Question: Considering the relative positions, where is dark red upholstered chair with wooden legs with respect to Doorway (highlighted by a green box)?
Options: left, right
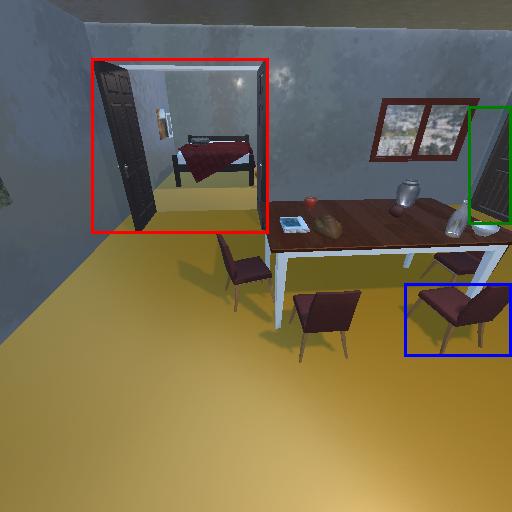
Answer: left